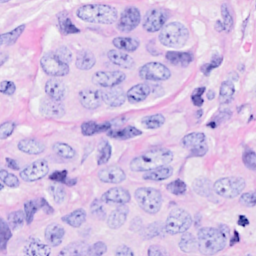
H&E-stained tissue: Breast